Question: I'm trying to implement Ford Fulkerson algorithm in omnet++ using c++. I took the c++ class from this <URL> but I couldn't read the values from the network which should come from 'Link's
my class algorithm :
'''
// C++ program for implementation of Ford Fulkerson algorithm
#include <iostream>
#include <limits.h>
#include <string.h>
#include <queue>
using namespace std;
// Number of vertices in given graph
#define V 6
class Node : public cSimpleModule
{
protected:
// The following redefined virtual function holds the algorithm.
virtual void initialize();
virtual void handleMessage(cMessage *msg);
};
Define_Module(Node);
void Node::initialize()
{
// These values should come from Links
int graph[V][V] = { {0, 16, 13, 0, 0, 0},
{0, 0, 10, 12, 0, 0},
{0, 4, 0, 0, 14, 0},
{0, 0, 9, 0, 0, 20},
{0, 0, 0, 7, 0, 4},
{0, 0, 0, 0, 0, 0}
};
fordFulkerson(graph, 0, 5);
}
void Node::handleMessage(cMessage *msg)
{
send(msg, "out");
}
/* Returns true if there is a path from source 's' to sink 't' in
residual graph. Also fills parent[] to store the path */
bool bfs(int rGraph[V][V], int s, int t, int parent[])
{
// Create a visited array and mark all vertices as not visited
bool visited[V];
memset(visited, 0, sizeof(visited));
// Create a queue, enqueue source vertex and mark source vertex
// as visited
queue <int> q;
q.push(s);
visited[s] = true;
parent[s] = -1;
// Standard BFS Loop
while (!q.empty())
{
int u = q.front();
q.pop();
for (int v=0; v<V; v++)
{
if (visited[v]==false && rGraph[u][v] > 0)
{
q.push(v);
parent[v] = u;
visited[v] = true;
}
}
}
// If we reached sink in BFS starting from source, then return
// true, else false
return (visited[t] == true);
}
// Returns tne maximum flow from s to t in the given graph
int fordFulkerson(int graph[V][V], int s, int t)
{
int u, v;
// Create a residual graph and fill the residual graph with
// given capacities in the original graph as residual capacities
// in residual graph
int rGraph[V][V]; // Residual graph where rGraph[i][j] indicates
// residual capacity of edge from i to j (if there
// is an edge. If rGraph[i][j] is 0, then there is not)
for (u = 0; u < V; u++)
for (v = 0; v < V; v++)
rGraph[u][v] = graph[u][v];
int parent[V]; // This array is filled by BFS and to store path
int max_flow = 0; // There is no flow initially
// Augment the flow while tere is path from source to sink
while (bfs(rGraph, s, t, parent))
{
// Find minimum residual capacity of the edhes along the
// path filled by BFS. Or we can say find the maximum flow
// through the path found.
int path_flow = INT_MAX;
for (v=t; v!=s; v=parent[v])
{
u = parent[v];
path_flow = min(path_flow, rGraph[u][v]);
}
// update residual capacities of the edges and reverse edges
// along the path
for (v=t; v != s; v=parent[v])
{
u = parent[v];
rGraph[u][v] -= path_flow;
rGraph[v][u] += path_flow;
}
// Add path flow to overall flow
max_flow += path_flow;
}
// Return the overall flow
return max_flow;
}
'''
Network :
'''
/
// This program is free software: you can redistribute it and/or modify
// it under the terms of the GNU Lesser General Public License as published by
// the Free Software Foundation, either version 3 of the License, or
// (at your option) any later version.
//
// This program is distributed in the hope that it will be useful,
// but WITHOUT ANY WARRANTY; without even the implied warranty of
// MERCHANTABILITY or FITNESS FOR A PARTICULAR PURPOSE. See the
// GNU Lesser General Public License for more details.
//
// You should have received a copy of the GNU Lesser General Public License
// along with this program. If not, see http://www.gnu.org/licenses/.
//
import Node;
import Link;
//
// Generated network with random topology (6 nodes, 8 edges, seed=100).
//
network Network
{
@display("bgb=478,329");
submodules:
S: Node {
@display("p=19,87;is=s");
}
n1: Node {
@display("p=130,142;is=s");
}
n2: Node {
@display("p=130,36;is=s");
}
n3: Node {
@display("p=262,142;is=s");
}
n4: Node {
@display("p=262,36;is=s");
}
T: Node {
@display("p=364,87;is=s");
}
connections:
S.g++ <--> Link { @display("t=13"); cost = 13; } <--> n1.g++;
S.g++ <--> Link { cost = 16;@display("t=16"); } <--> n2.g++;
n1.g++ <--> Link { cost = 1;@display("t=1"); } <--> n2.g++;
n1.g++ <--> Link { cost = 14;@display("t=14"); } <--> n3.g++;
n1.g++ <--> Link { cost = 9;@display("t=9"); } <--> n4.g++;
n2.g++ <--> Link { cost = 12;@display("t=12"); } <--> n4.g++;
n4.g++ <--> Link { cost = 20;@display("t=20"); } <--> T.g++;
n3.g++ <--> Link { cost = 4;@display("t=4"); } <--> T.g++;
n3.g++ <--> Link { cost = 7;@display("t=7"); } <--> n4.g++;
}
'''

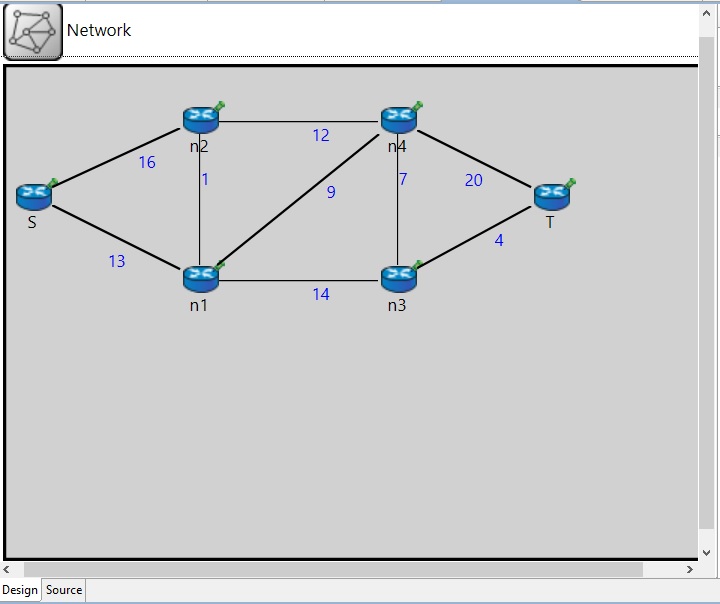
Answer: It seems like you are using a custom module called 'Link' as your channel, which you seem to have given a 'cost' parameter. Getting to this 'cost' parameter from a 'Node' requires three steps:
For getting which 'Link' channels are connecting a 'Node' to its neighbors, you need to first query the Node's <URL> using the 'getChannel' method.
Using the pointer to your 'Link' module, you can query the value of its parameters using OMNet++'s 'par()' method.
I see that you are also setting your 'Link' modules' (in particular, the 't' tag to annotate some text). See the user manual's chapter on <URL> this tag.